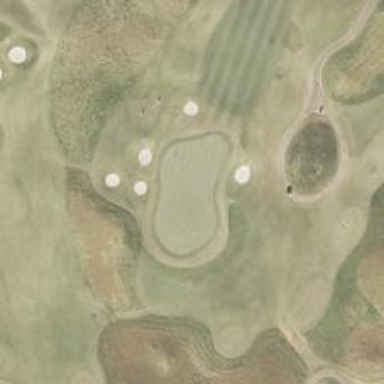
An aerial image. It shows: Golf hole.